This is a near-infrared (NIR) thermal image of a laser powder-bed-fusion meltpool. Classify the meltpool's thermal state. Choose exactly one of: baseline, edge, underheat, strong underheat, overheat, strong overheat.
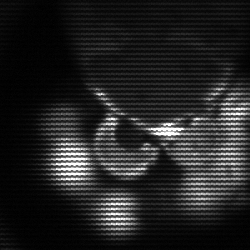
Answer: edge